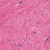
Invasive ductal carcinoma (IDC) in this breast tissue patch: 0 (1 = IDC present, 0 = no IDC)